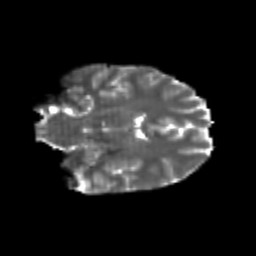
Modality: T2w
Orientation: coronal
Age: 23
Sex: female
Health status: healthy
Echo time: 0.074 s